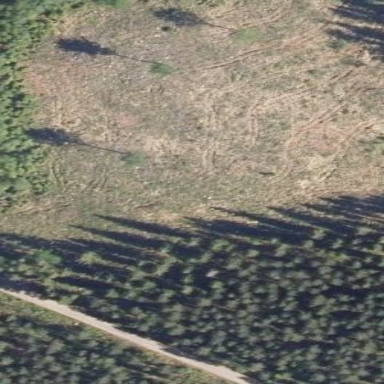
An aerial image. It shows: Forest area.